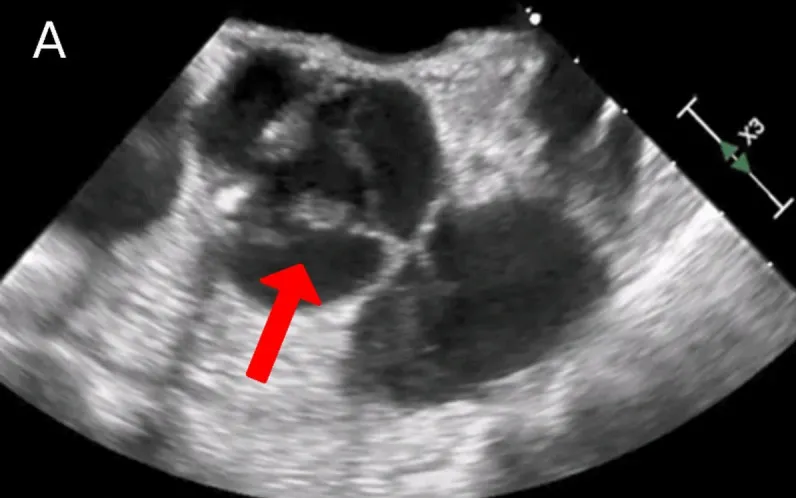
(A) Transesophageal echocardiogram (TEE) with short axis view of the aortic valve showing thickened non and right coronary cusp leaflet tips (arrow).
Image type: radiology (ultrasound)